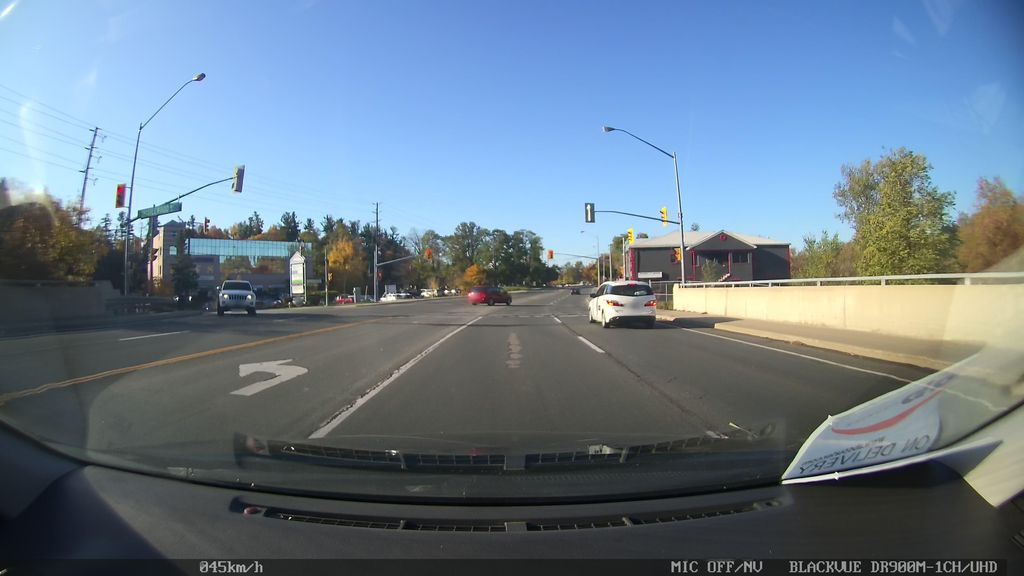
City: toronto